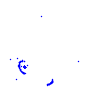
Particle: kaon